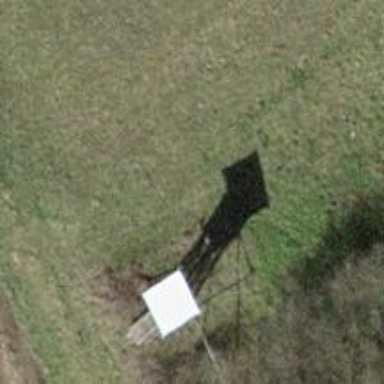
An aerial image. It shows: Hunting stand.